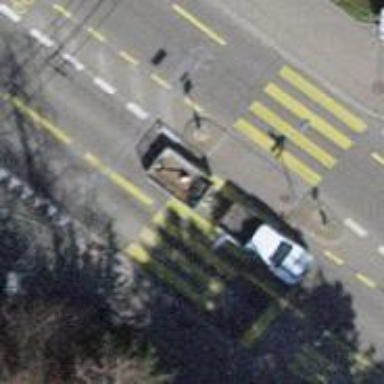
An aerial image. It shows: Uncontrolled zebra crossing with pedestrian island.